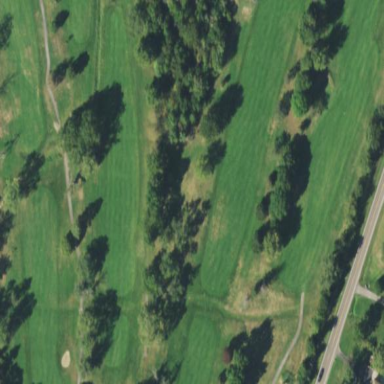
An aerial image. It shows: Scenic golf fairway.